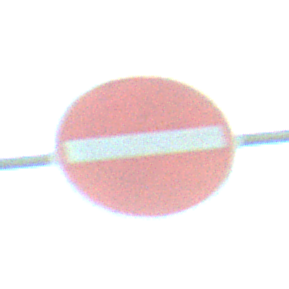
Verkehrszeichen: VerbotDerEinfahrt
Umgebung: Outdoor, Nature
Tageszeit: MorningAfternoon
Wetter: PartlyCloudy
Licht: Natural
Jahreszeit: NotSpecified
Kontrast: HighContrast